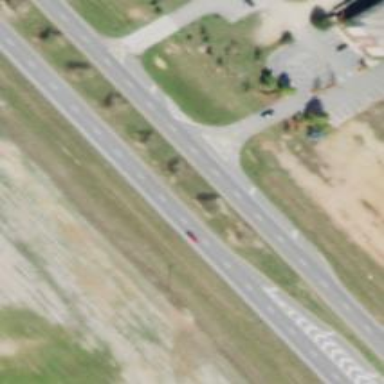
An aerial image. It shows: Dual carriageway expressway with asphalt surface. It is classified as trunk highway.